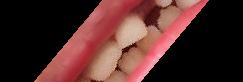
Condition: hypodontia